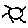
Label: sun